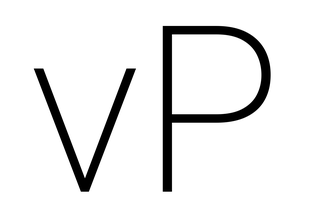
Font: Roboto_ExtraLight